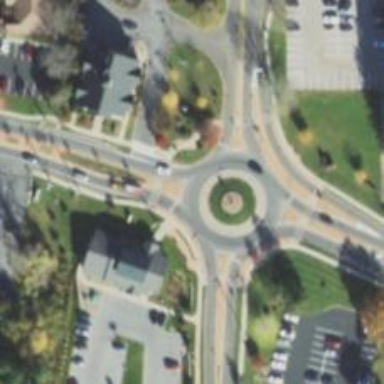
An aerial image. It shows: Roundabout at primary highway.